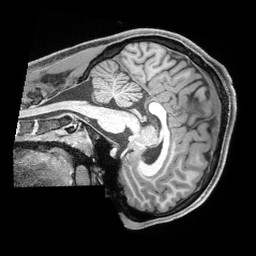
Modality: T1w
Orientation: sagittal
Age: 20
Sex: male
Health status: healthy
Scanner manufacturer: siemens
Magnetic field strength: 3 T
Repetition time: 2.4 s
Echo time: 0.00194 s